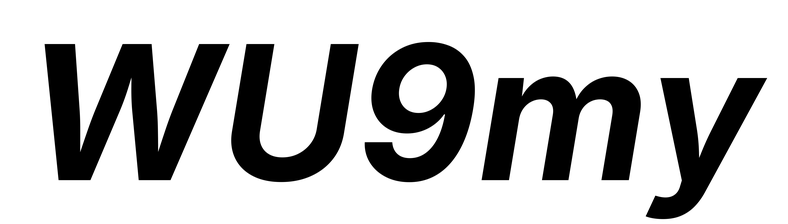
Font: Inter-Italic_Bold_Italic